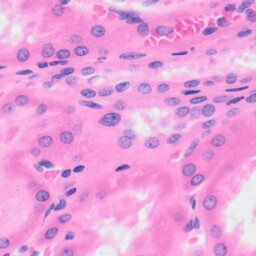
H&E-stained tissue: Kidney